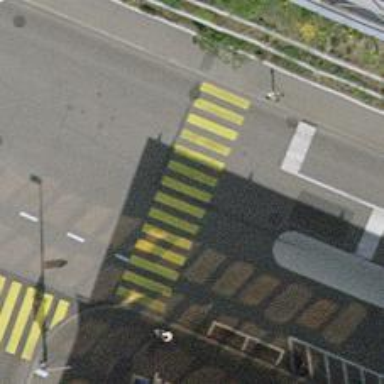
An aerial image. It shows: Crossing with traffic signals.